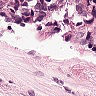
Metastatic tissue present: yes